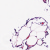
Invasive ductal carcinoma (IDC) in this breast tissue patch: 0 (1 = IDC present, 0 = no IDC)